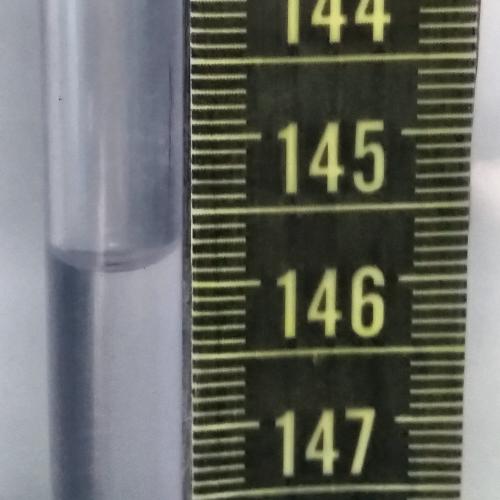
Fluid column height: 145.8 cm